Interaction volume radius: 10 \u00c5
Interaction volume height: 10 \u00c5
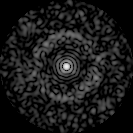
Disorder parameter: 0.8392